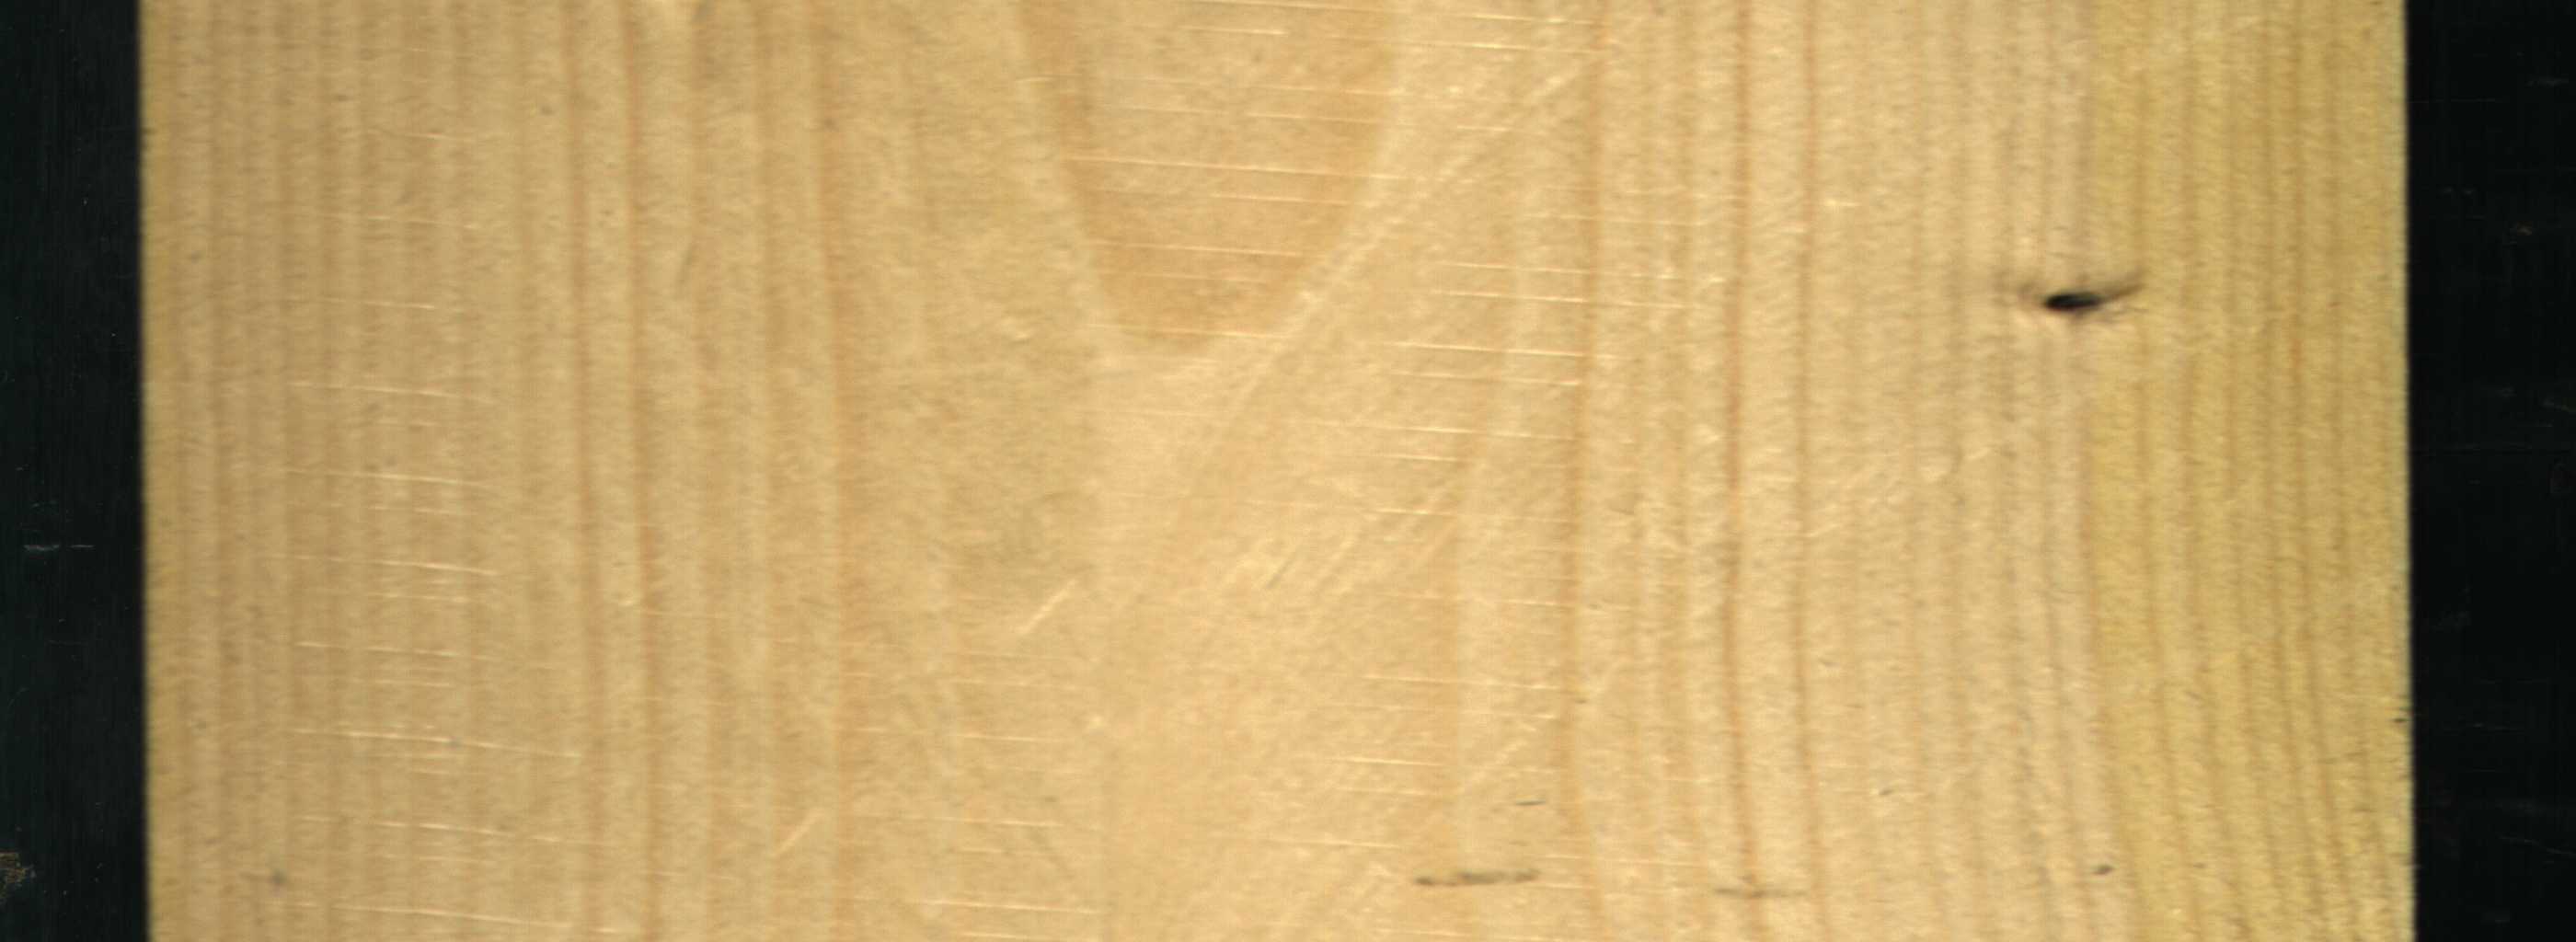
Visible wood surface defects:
Dead_Knot